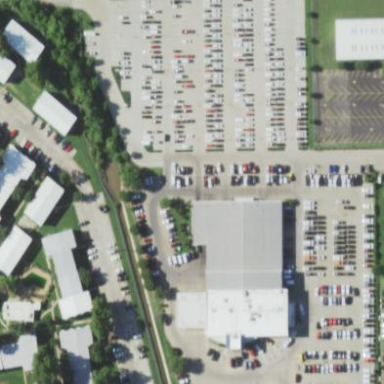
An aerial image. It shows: Car shop building.